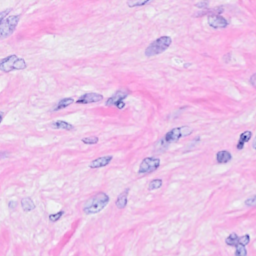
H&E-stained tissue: Breast